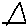
Label: triangle